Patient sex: M
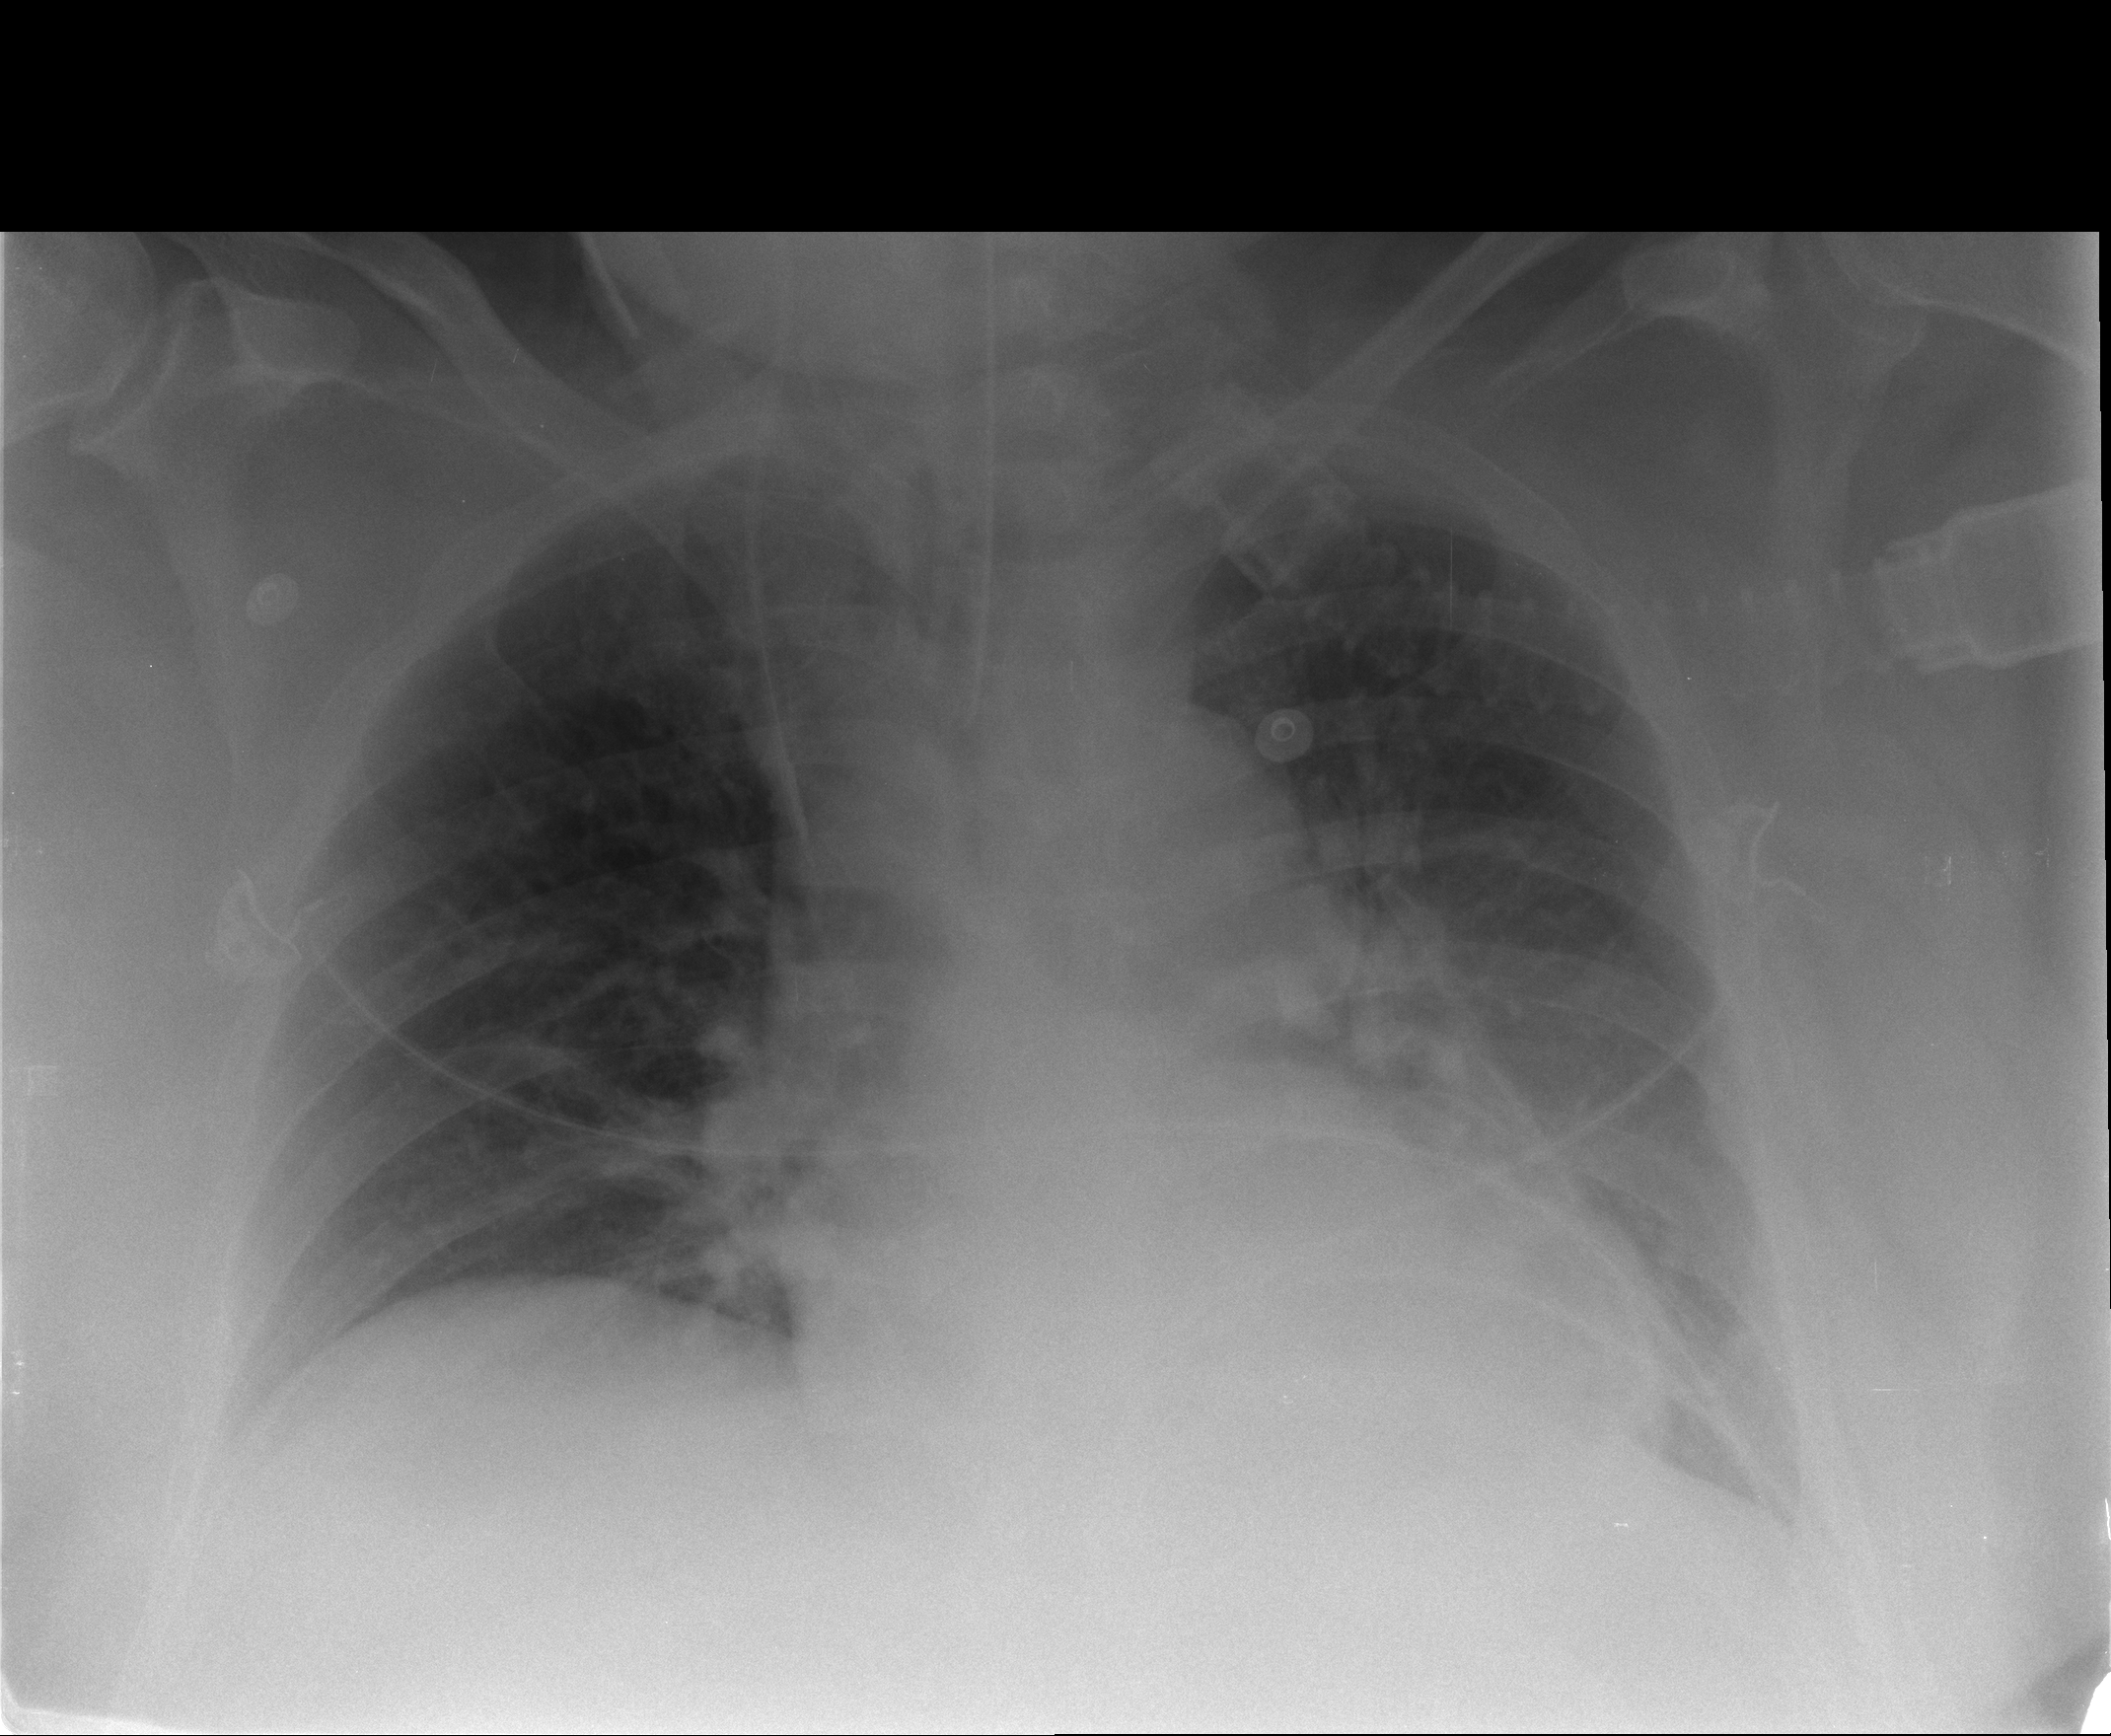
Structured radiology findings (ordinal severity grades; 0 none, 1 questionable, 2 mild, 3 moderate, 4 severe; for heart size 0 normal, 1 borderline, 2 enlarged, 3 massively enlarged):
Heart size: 2
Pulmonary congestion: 2
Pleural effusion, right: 0
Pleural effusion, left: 0
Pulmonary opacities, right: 1
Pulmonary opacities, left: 1
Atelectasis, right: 1
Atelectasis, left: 1